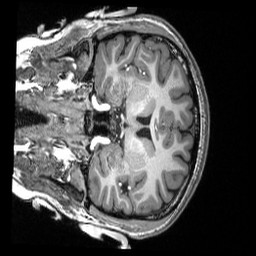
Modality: T1w
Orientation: coronal